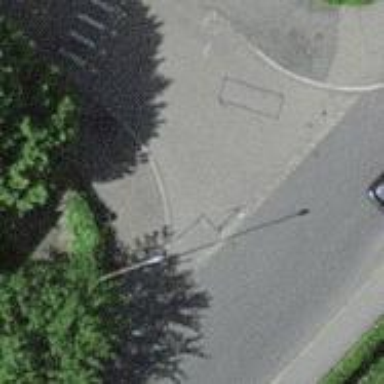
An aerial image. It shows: Unmarked crossing with traffic calming table on the road.